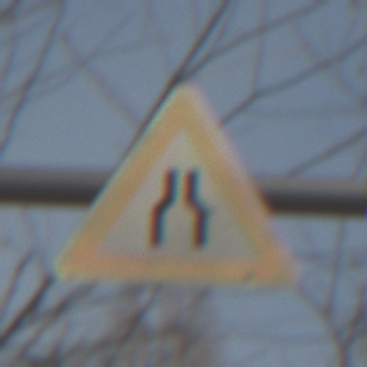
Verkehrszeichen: VerengteFahrbahn
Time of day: MorningAfternoon
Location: Outdoor (Nature)
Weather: Clear
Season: Winter
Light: Natural